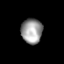
Tissue: prostate
Cell type: B cells
Senescence score: 0.6836
Nuclear area (px): 518
Mean DAPI intensity: 154.898